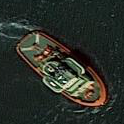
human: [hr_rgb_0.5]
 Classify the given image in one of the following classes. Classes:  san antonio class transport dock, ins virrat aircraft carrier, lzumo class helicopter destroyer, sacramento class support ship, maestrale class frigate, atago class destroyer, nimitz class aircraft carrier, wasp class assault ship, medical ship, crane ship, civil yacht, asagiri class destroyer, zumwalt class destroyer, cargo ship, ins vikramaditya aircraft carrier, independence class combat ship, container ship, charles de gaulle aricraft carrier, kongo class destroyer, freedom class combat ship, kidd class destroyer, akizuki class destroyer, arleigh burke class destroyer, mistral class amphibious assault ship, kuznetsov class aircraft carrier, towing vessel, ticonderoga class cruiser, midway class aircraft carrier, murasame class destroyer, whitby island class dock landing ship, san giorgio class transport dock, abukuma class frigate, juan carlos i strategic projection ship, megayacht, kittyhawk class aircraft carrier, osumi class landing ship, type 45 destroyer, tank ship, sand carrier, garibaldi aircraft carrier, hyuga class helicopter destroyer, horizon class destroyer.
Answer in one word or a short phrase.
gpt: Towing vessel